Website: crate-barrel
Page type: receipt
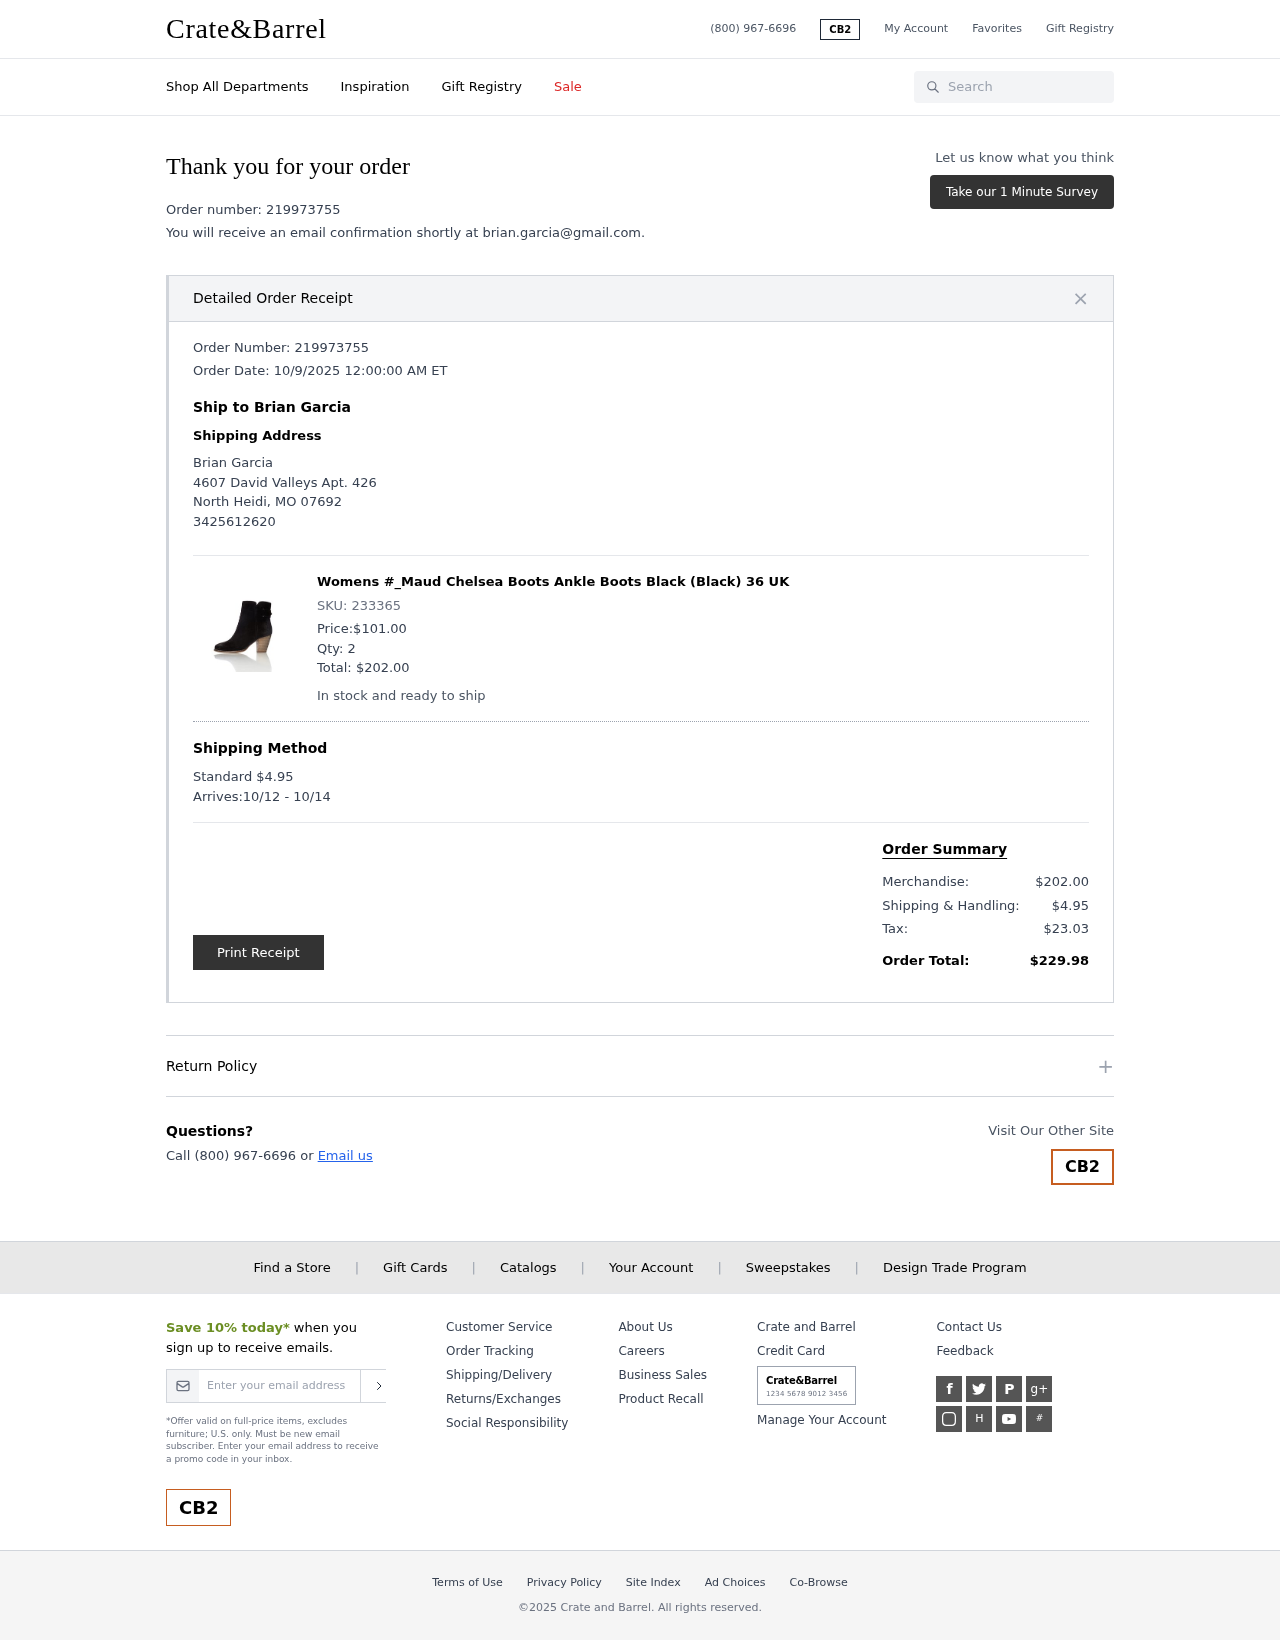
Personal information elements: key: PII_CITY
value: North Heidi
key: PII_EMAIL
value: brian.garcia@gmail.com
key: PII_FULLNAME
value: Brian Garcia
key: PII_PHONE
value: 3425612620
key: PII_POSTCODE
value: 07692
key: PII_STATE_ABBR
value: MO
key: PII_STREET
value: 4607 David Valleys Apt. 426
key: PII_FULLNAME2
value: Brian Garcia
Product elements: key: PRODUCT1_NAME
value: Womens #_Maud Chelsea Boots Ankle Boots Black (Black) 36 UK
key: PRODUCT1_PRICE
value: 101
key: PRODUCT1_QUANTITY
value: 2
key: PRODUCT1_SKU
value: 233365
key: PRODUCT1_TOTAL
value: $202.00
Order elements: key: ORDER_ID
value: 219973755
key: ORDER_DATE
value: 10/9/2025 12:00:00 AM ET
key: ORDER_SHIPPING_COST
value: $4.95
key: ORDER_DELIVERY_DATE
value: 10/12 - 10/14
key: ORDER_SUBTOTAL
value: $202.00
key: ORDER_SHIPPING_COST2
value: $4.95
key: ORDER_TAX
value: $23.03
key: ORDER_TOTAL
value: $229.98
Search elements: key: HEADER_SEARCH
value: Search